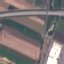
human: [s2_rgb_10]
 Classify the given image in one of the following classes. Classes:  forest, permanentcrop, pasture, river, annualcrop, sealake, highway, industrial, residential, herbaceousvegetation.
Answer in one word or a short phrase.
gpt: Highway